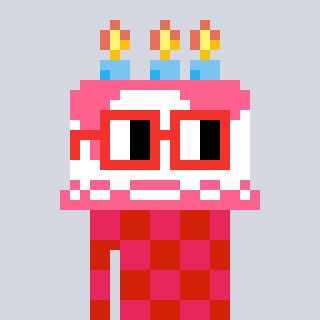
a pixel art character with square red glasses, a cake-shaped head and a red-colored body on a cool background